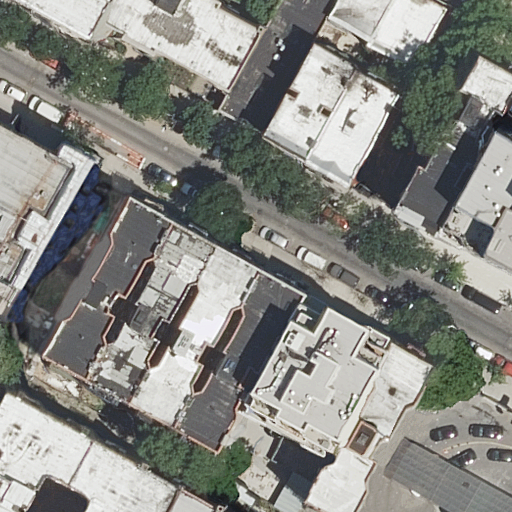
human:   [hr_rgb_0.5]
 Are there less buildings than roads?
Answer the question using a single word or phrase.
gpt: no

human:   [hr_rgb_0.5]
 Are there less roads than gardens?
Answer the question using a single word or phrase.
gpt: no

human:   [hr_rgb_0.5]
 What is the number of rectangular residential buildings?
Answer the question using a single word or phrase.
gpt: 9

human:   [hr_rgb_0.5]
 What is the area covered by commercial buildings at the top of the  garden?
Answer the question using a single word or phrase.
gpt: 0m2

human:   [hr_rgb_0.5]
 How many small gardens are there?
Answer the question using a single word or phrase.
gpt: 1

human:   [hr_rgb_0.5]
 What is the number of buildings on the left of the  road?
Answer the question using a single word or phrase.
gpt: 8

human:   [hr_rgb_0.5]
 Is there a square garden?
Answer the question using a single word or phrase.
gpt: no

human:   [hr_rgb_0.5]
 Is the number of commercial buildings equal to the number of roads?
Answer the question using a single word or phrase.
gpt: no

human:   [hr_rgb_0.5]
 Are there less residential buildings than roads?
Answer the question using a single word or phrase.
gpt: no

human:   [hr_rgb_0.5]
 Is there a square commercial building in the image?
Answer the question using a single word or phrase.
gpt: no

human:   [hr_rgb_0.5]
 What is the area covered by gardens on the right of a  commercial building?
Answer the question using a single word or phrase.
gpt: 0m2

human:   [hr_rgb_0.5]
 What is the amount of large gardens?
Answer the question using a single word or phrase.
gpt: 0

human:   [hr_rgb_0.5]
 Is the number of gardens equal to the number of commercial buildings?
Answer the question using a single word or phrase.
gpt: no

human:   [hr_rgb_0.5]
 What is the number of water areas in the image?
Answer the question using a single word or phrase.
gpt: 0

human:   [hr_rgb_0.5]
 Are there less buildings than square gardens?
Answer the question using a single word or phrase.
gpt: no

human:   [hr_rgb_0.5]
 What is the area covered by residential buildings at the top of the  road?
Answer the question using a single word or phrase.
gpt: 1963m2

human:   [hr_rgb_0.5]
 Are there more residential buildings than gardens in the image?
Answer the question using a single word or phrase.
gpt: yes

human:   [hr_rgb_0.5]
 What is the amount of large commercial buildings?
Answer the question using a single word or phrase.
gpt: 0

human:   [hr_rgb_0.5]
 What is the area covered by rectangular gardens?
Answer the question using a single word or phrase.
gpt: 18m2

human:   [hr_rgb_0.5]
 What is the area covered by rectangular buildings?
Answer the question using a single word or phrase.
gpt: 842m2

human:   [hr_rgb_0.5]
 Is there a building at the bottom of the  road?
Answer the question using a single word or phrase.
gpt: yes

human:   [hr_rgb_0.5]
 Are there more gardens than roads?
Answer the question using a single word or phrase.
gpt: no

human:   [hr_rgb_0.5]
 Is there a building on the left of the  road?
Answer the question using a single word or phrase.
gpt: yes

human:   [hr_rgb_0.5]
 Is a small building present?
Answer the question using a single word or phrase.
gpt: yes

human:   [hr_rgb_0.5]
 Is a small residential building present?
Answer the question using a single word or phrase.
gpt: yes

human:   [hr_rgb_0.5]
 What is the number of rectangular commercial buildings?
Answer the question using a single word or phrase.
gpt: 0

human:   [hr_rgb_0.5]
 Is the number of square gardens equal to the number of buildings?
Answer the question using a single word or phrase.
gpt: no

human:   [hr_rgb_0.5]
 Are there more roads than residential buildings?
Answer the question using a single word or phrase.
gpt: no

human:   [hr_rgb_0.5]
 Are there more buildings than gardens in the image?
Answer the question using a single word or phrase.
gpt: yes

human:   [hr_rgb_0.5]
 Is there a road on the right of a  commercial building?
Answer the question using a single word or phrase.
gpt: no

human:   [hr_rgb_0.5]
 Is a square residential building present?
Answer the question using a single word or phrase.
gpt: no

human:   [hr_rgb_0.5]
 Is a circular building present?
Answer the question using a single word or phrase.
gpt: no

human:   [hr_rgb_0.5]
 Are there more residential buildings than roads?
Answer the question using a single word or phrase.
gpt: yes

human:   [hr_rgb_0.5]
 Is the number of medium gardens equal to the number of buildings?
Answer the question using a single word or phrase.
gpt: no

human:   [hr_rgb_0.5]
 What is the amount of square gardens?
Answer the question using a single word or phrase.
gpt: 0

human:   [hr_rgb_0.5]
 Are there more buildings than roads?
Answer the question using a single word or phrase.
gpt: yes